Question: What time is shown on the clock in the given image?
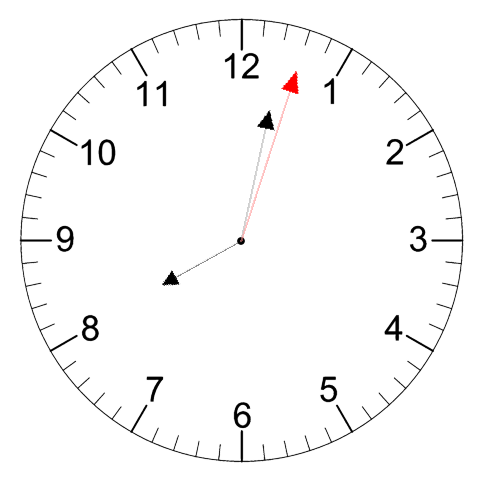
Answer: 08:02:03